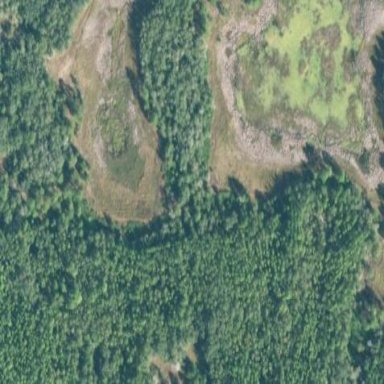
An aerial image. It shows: Mixed leaf woodland.